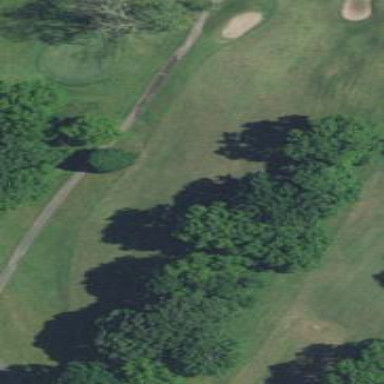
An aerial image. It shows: Golf fairway surrounded by grass.